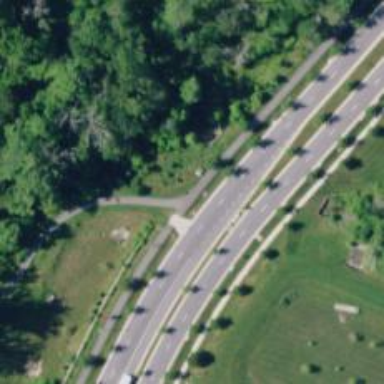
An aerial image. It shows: Asphalt cycleway.